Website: walmart
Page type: customer-info-address
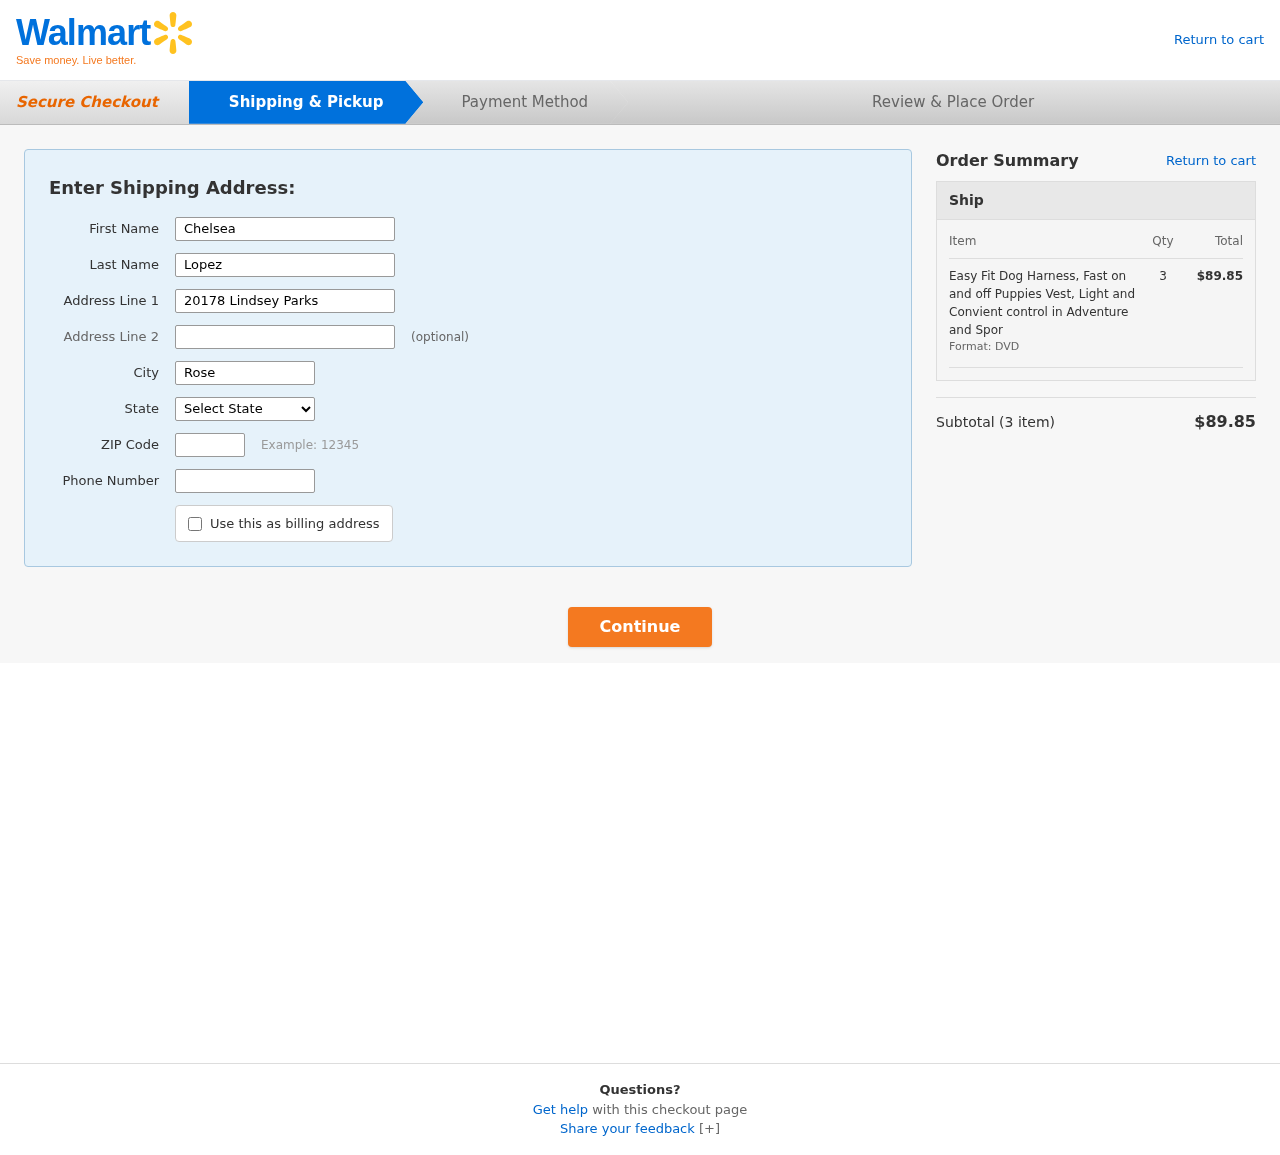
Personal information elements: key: PII_CITY
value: Rosefurt
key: PII_FIRSTNAME
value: Chelsea
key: PII_LASTNAME
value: Lopez
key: PII_PHONE
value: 4413428114
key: PII_POSTCODE
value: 69534
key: PII_STATE
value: Colorado
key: PII_STREET
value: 20178 Lindsey Parks
Product elements: key: PRODUCT1_NAME
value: Easy Fit Dog Harness, Fast on and off Puppies Vest, Light and Convient control in Adventure and Spor
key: PRODUCT1_QUANTITY
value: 3
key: PRODUCT1_LINE_TOTAL
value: $89.85
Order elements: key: ORDER_NUM_ITEMS
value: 3
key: ORDER_SUBTOTAL
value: $89.85